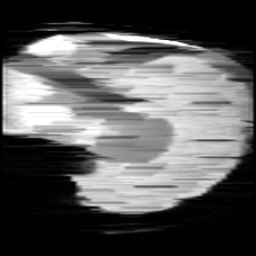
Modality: minIP
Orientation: sagittal
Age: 13
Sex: female
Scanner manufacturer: siemens
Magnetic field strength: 3 T
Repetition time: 0.027 s
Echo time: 0.02 s